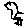
Label: bird